Interaction volume radius: 5 \u00c5
Interaction volume height: 15 \u00c5
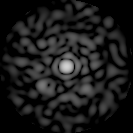
Disorder parameter: 0.8059